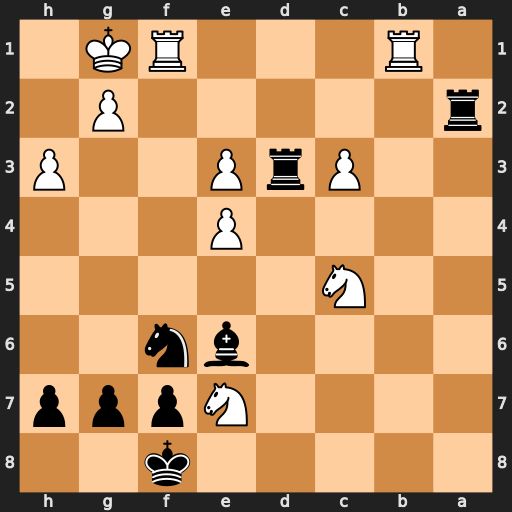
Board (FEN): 5k2/4Nppp/4bn2/2N5/4P3/2PrP2P/r5P1/1R3RK1
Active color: b
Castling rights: -
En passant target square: -
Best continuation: Rdd2 Nxe6+ fxe6